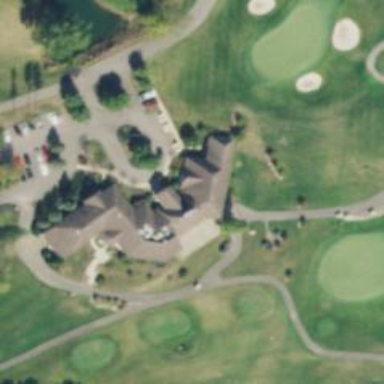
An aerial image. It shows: Clubhouse building for golf.